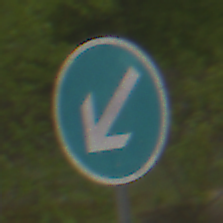
Verkehrszeichen: VorgeschriebeneVorbeifahrtLinks
Umgebung: Outdoor, Nature
Tageszeit: MorningAfternoon
Wetter: Overcast
Licht: Natural
Jahreszeit: NotSpecified
Kontrast: LowContrast